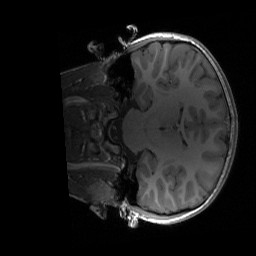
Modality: T1w
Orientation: coronal
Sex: female
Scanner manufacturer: siemens
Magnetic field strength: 3 T
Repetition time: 1.9 s
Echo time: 0.00243 s